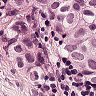
Metastatic tissue present: yes